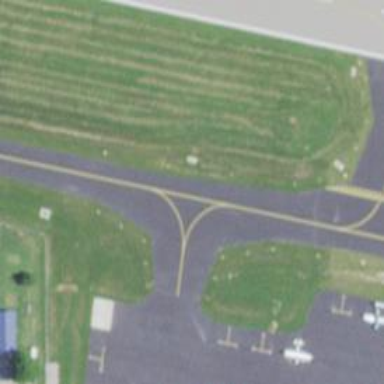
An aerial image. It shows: Image of taxiway at airport.